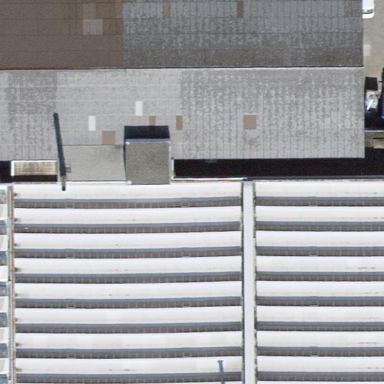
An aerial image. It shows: Industrial building.